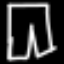
Label: pants